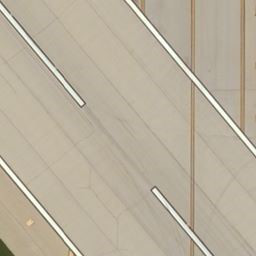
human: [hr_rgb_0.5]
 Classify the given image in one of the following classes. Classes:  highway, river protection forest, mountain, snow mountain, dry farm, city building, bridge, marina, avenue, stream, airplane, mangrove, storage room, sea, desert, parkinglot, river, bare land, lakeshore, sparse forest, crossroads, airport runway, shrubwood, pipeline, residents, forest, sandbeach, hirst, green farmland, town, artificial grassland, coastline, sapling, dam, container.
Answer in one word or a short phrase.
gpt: airport runway